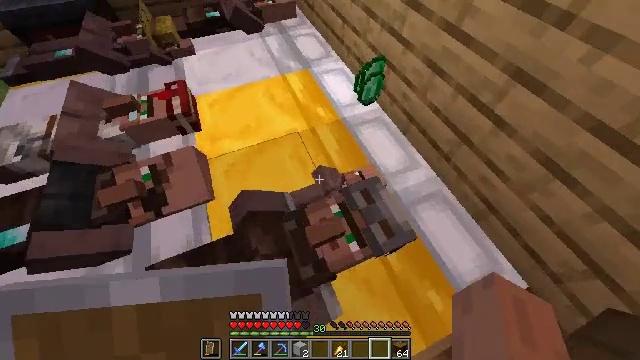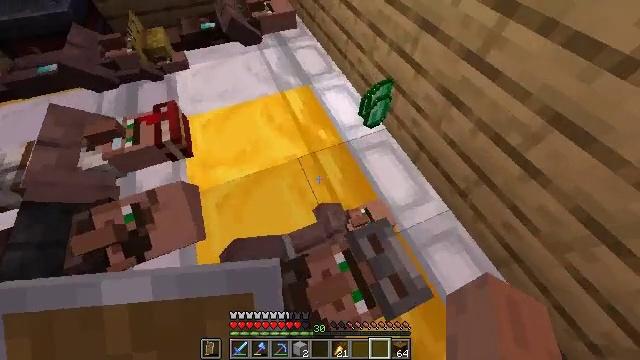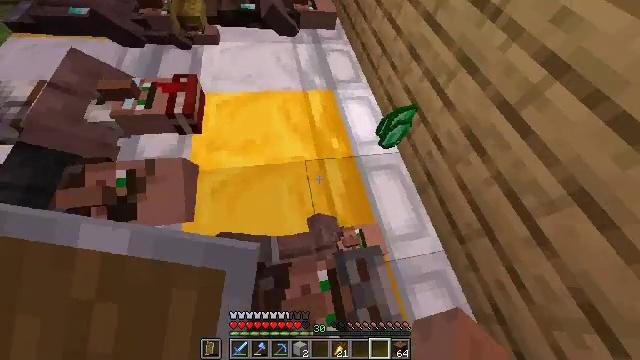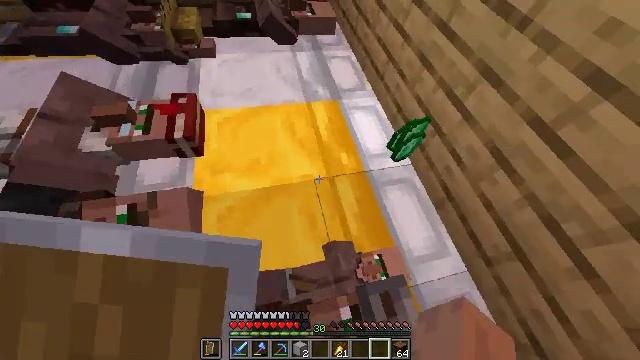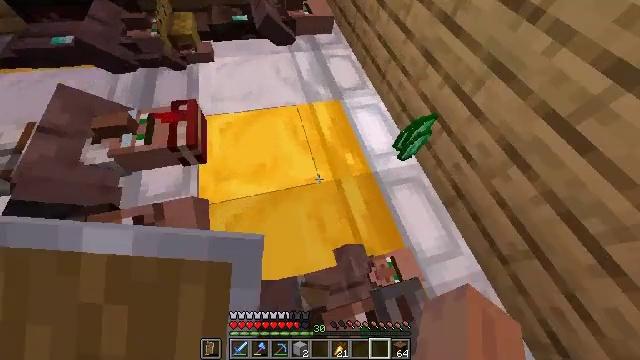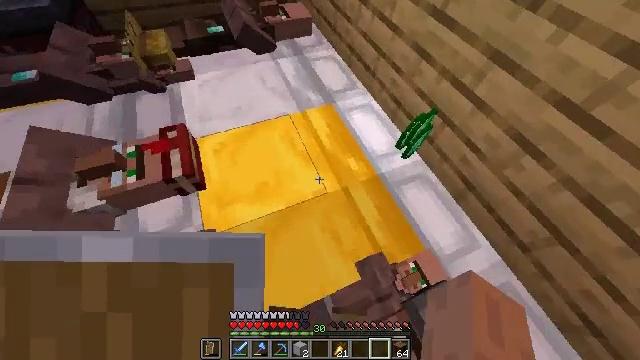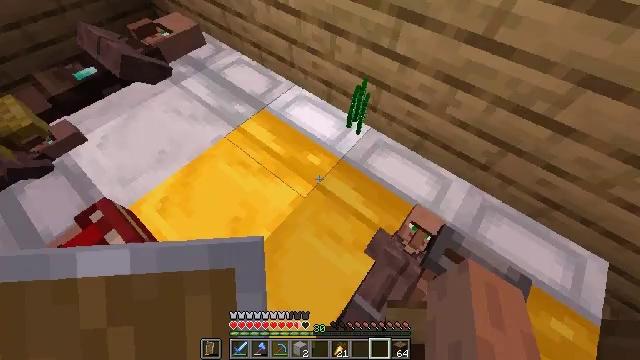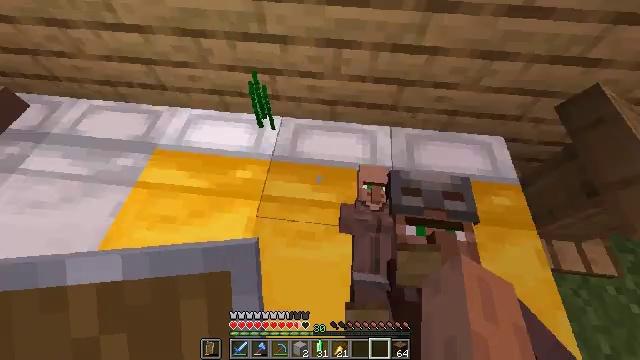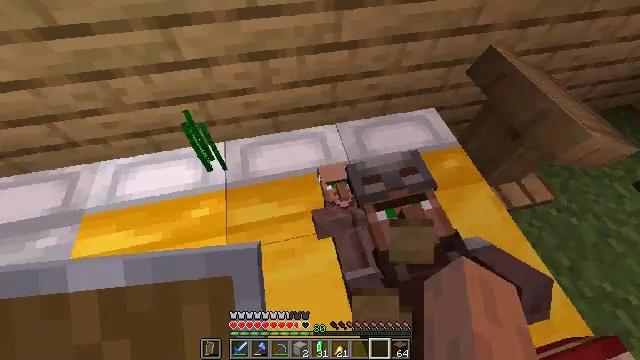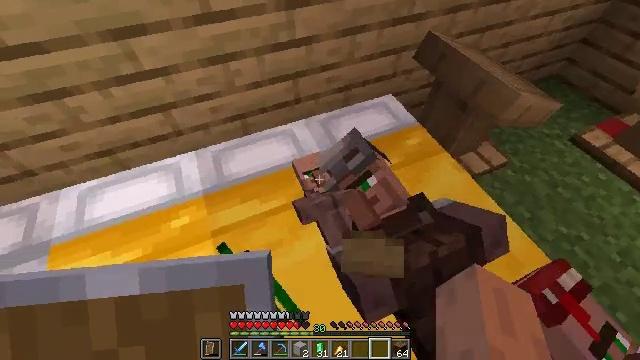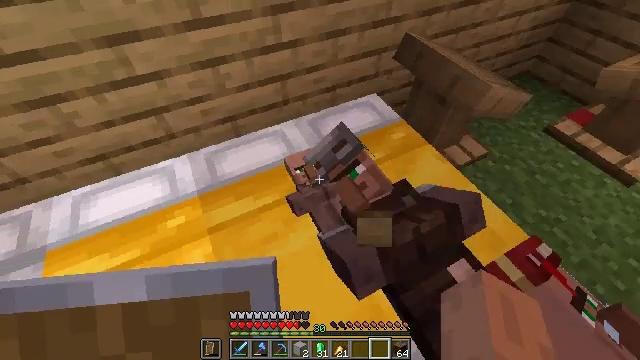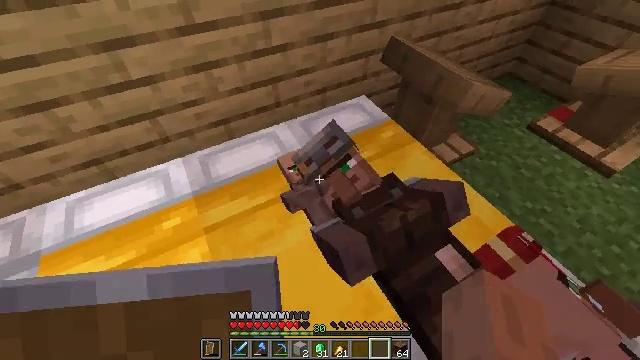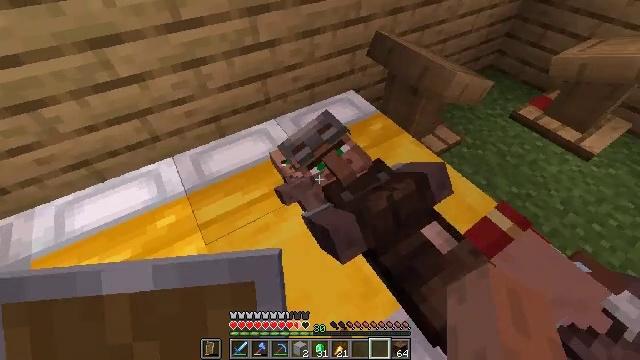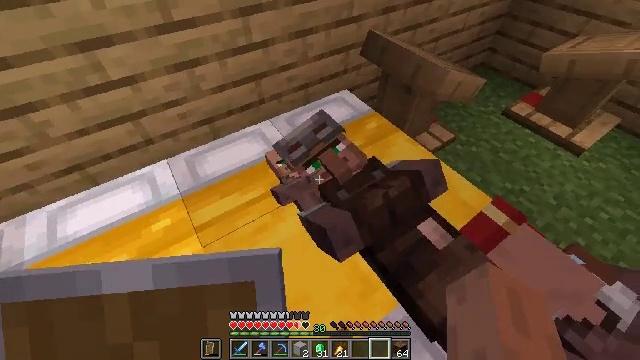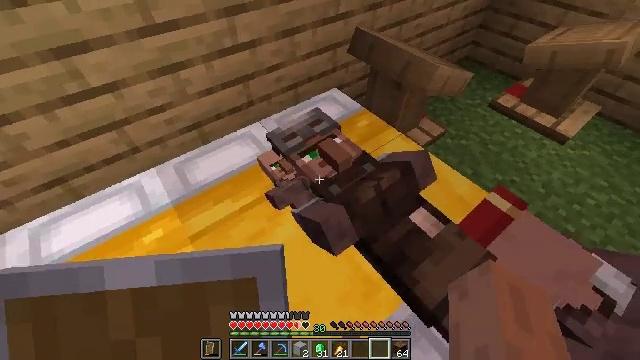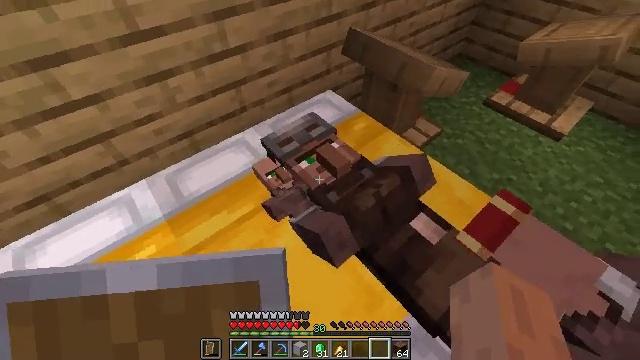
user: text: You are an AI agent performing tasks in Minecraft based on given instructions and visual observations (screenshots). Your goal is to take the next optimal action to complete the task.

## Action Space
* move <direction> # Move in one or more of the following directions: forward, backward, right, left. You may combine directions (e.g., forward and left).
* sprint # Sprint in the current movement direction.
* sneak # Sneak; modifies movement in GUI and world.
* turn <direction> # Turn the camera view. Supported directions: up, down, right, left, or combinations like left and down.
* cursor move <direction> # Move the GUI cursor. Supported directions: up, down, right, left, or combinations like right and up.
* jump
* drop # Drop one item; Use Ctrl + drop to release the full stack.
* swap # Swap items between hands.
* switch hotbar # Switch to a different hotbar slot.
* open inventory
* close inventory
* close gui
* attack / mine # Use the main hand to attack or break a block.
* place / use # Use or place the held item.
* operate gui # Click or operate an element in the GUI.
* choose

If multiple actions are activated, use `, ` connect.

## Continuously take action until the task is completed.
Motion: motion action
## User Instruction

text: Open a crafting table and make chainmail boots.
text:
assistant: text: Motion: move forward
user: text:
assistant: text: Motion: move forward and move left, sprint
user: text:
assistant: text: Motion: move forward and move left, sprint
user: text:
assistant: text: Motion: move forward and move left
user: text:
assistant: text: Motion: turn right
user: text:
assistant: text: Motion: turn right
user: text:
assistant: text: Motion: turn right
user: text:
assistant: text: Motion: move back, turn right and up
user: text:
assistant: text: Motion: move back, turn right and up
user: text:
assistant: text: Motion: move back, turn right and up
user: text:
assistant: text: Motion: turn right and up
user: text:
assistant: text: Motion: turn right
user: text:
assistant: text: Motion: turn right
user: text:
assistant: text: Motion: turn right
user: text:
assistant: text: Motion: move forward, turn right
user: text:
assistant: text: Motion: move forward
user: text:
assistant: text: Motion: no_op
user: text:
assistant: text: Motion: no_op
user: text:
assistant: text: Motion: use / place
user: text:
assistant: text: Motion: turn down, use / place
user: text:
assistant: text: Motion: turn right and down, use / place
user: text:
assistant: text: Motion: turn right and down
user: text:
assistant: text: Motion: turn right
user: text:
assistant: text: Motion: no_op
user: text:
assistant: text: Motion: turn right
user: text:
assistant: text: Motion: no_op
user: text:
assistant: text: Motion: no_op
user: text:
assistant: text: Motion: turn left
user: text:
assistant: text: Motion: turn left and up
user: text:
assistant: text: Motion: turn left and up